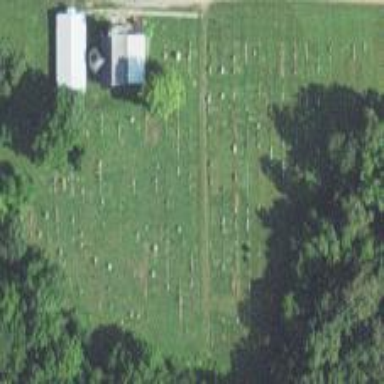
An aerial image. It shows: Graveyard.